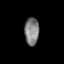
Tissue: prostate
Cell type: Fibroblasts
Senescence score: 0.2601
Nuclear area (px): 394
Mean DAPI intensity: 126.929